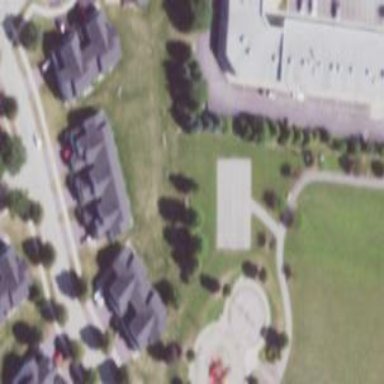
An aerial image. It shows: Leisure park with basketball court. The court is located on pitch within the park.